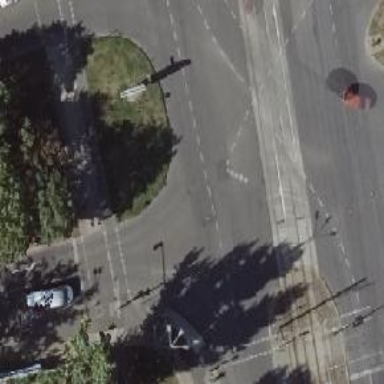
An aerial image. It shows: Secondary road with asphalt surface. It is dual carriageway.